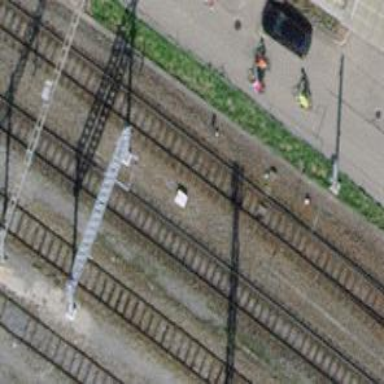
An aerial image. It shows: Railway switch.